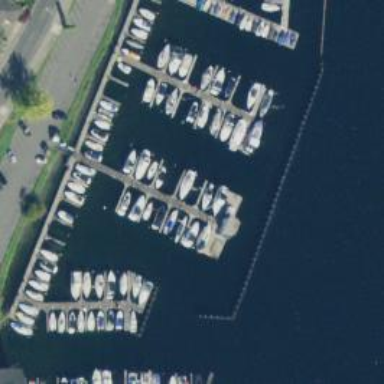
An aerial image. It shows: Pier with mooring facilities.